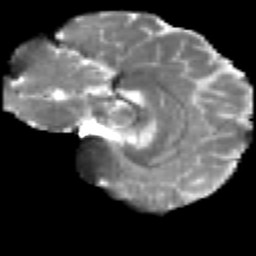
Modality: T2w
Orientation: sagittal
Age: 29
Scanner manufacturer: siemens
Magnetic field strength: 3 T
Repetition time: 2.2 s
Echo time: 0.084 s